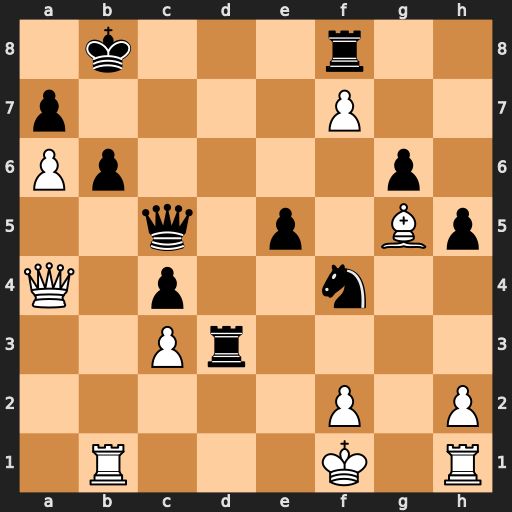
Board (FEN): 1k3r2/p4P2/Pp4p1/2q1p1Bp/Q1p2n2/2Pr4/5P1P/1R3K1R
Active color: w
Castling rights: -
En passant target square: -
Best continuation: Qe8+ Kc7 Bf6